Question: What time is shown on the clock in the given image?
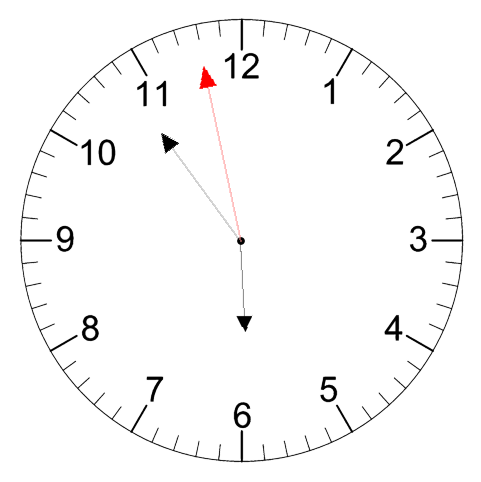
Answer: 05:53:58